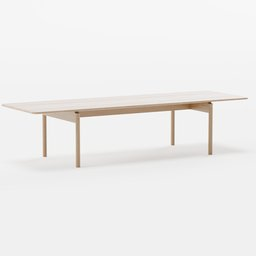
Label: furniture